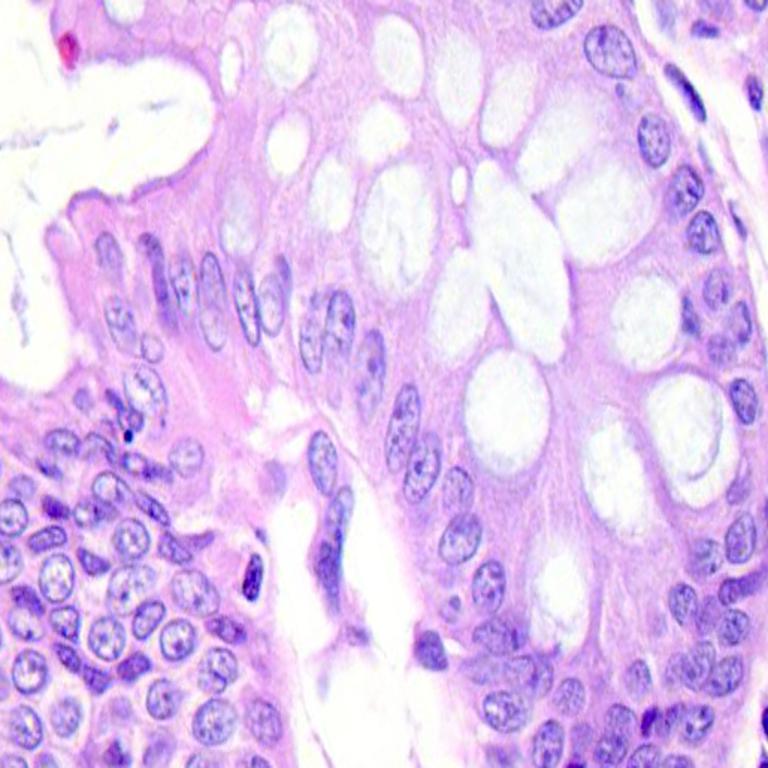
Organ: colon
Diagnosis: benign